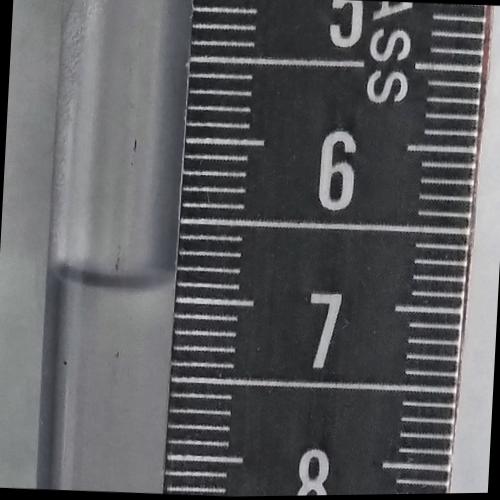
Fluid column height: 6.9 cm